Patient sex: M
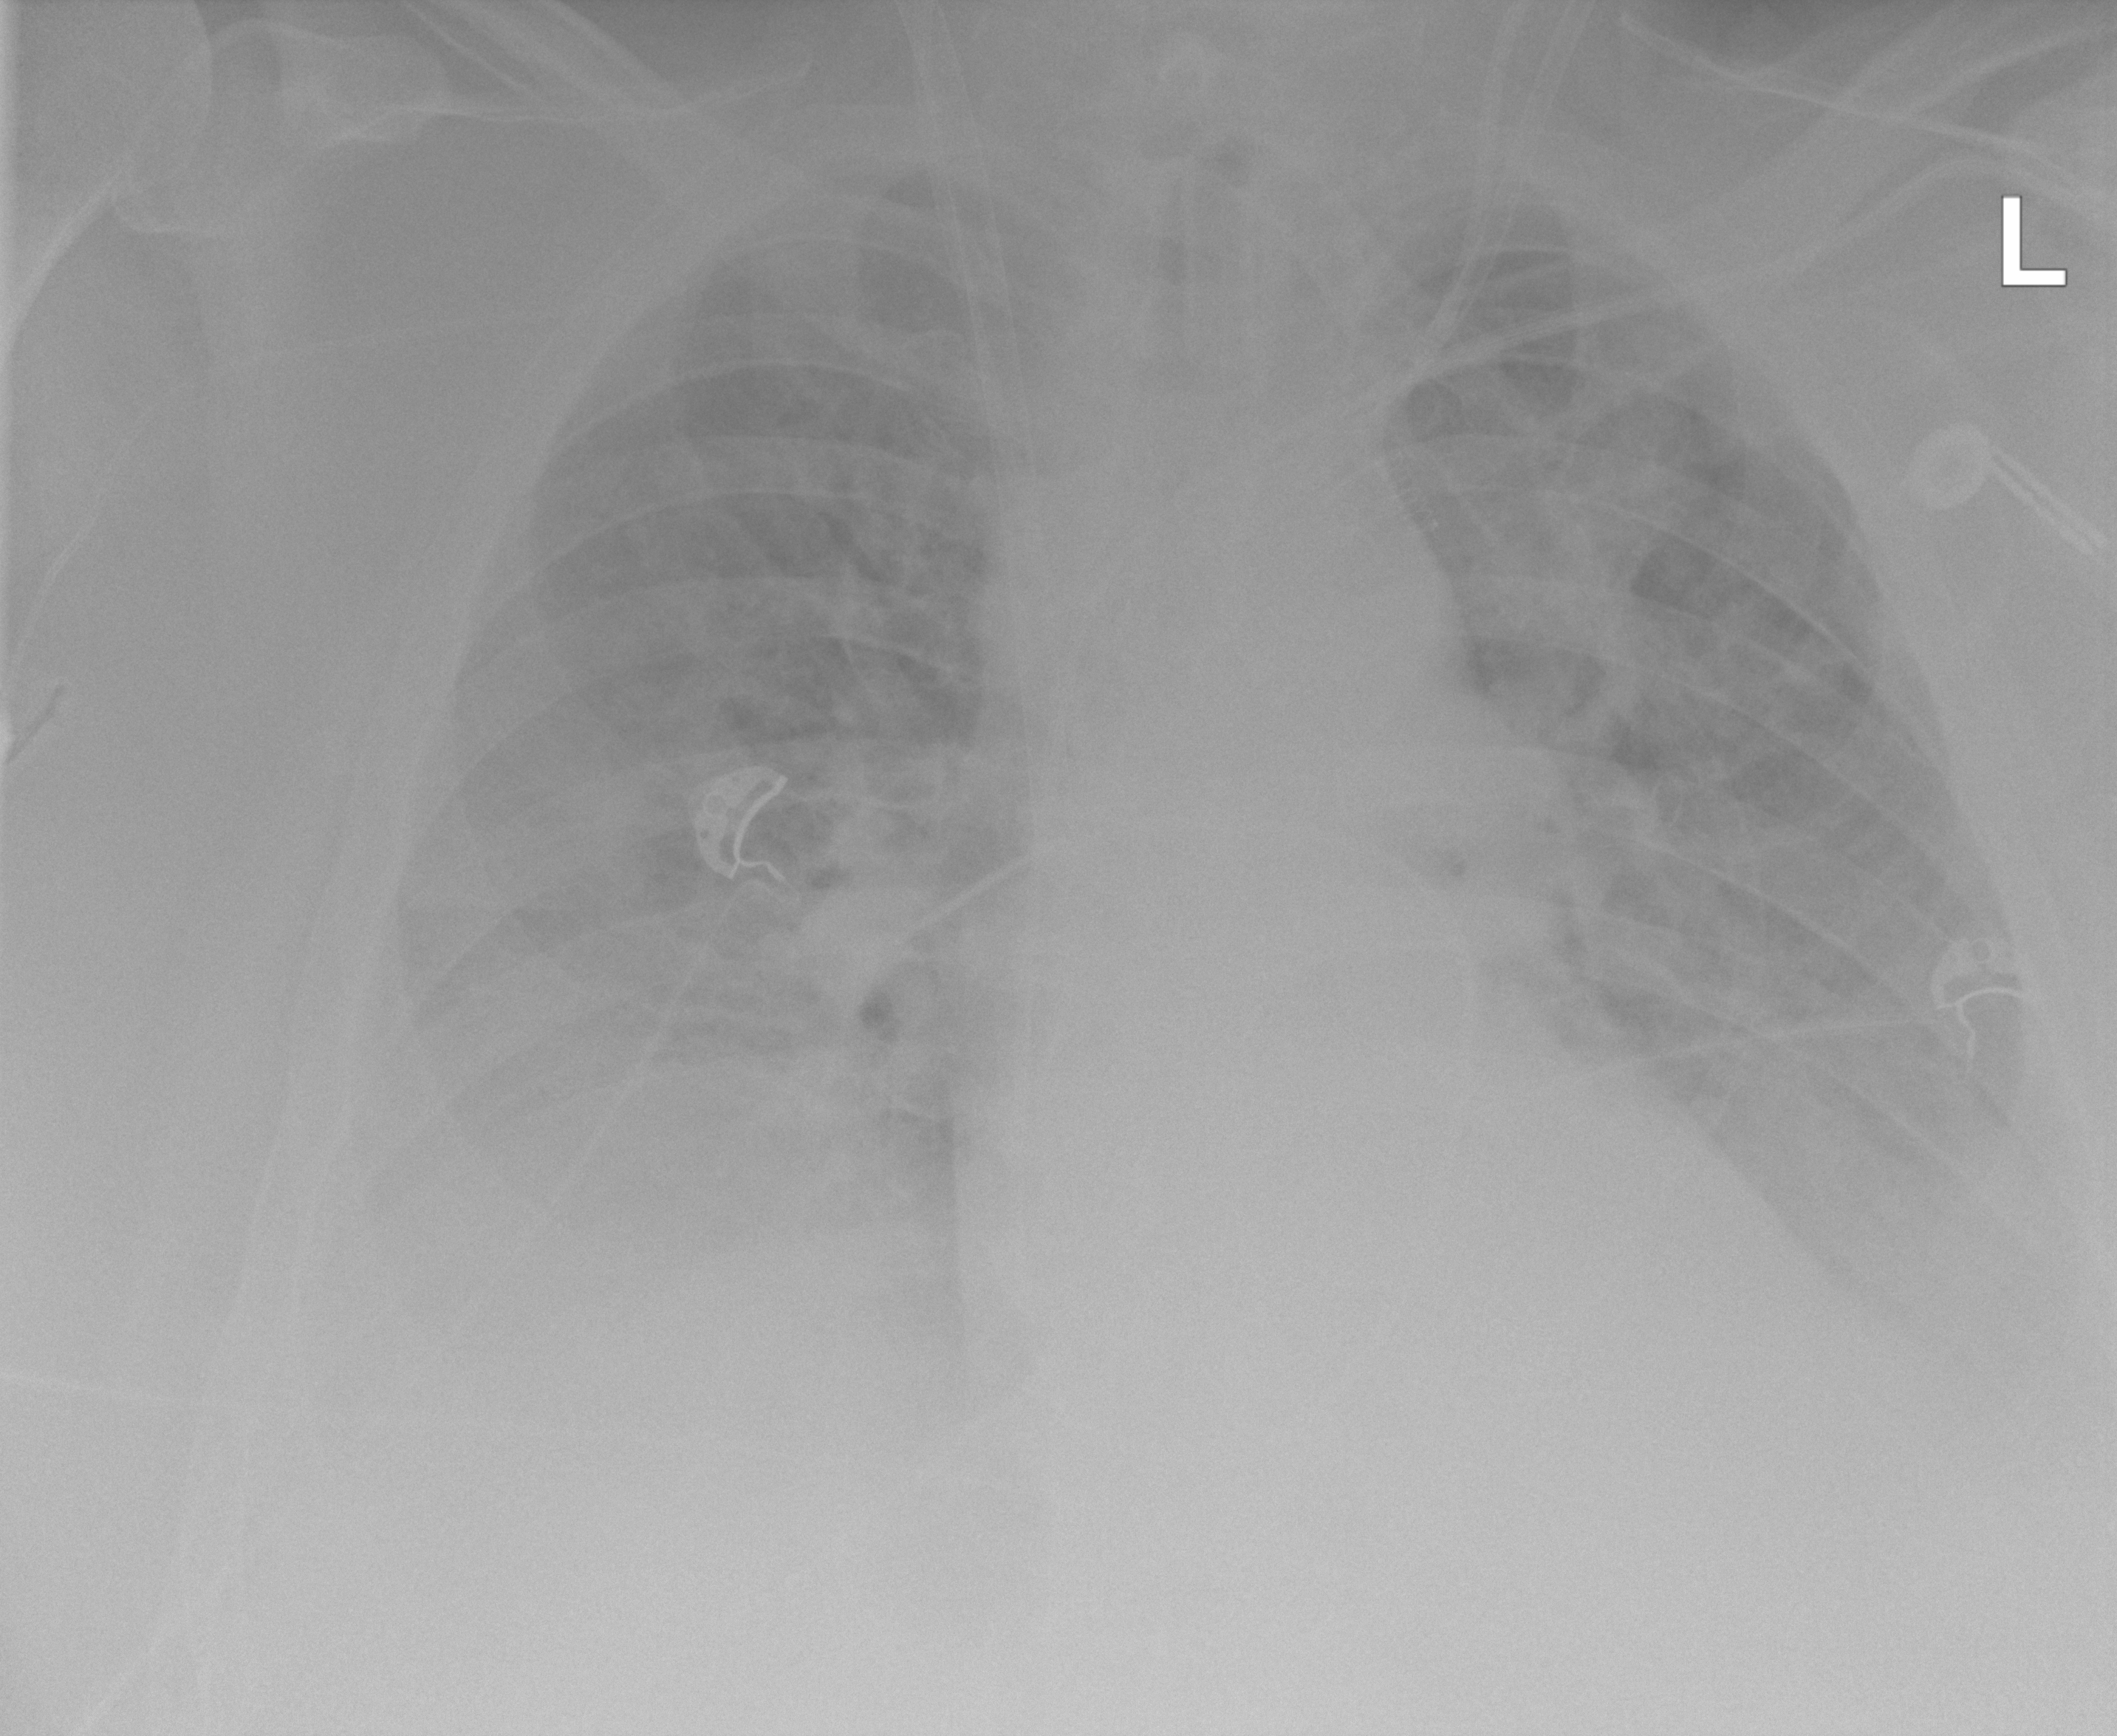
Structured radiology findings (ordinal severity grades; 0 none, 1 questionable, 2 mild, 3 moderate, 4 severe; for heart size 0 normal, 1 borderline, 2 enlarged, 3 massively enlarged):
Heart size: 1
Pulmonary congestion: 2
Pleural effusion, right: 3
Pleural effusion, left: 3
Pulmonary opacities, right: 3
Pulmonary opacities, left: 3
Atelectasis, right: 2
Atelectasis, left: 2